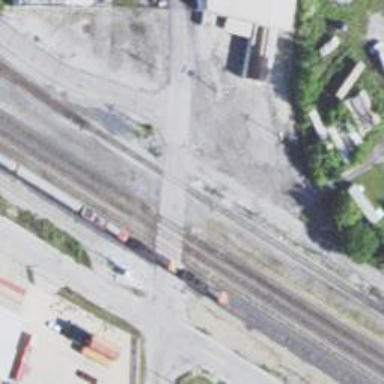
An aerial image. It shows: Level crossing along the railway.